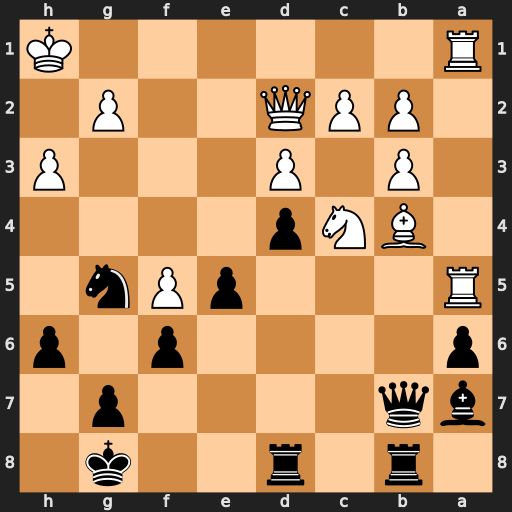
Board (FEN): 1r1r2k1/bq4p1/p4p1p/R3pPn1/1BNp4/1P1P3P/1PPQ2P1/R6K
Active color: b
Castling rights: -
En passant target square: -
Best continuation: Qxb4 Qxb4 Rxb4